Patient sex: M
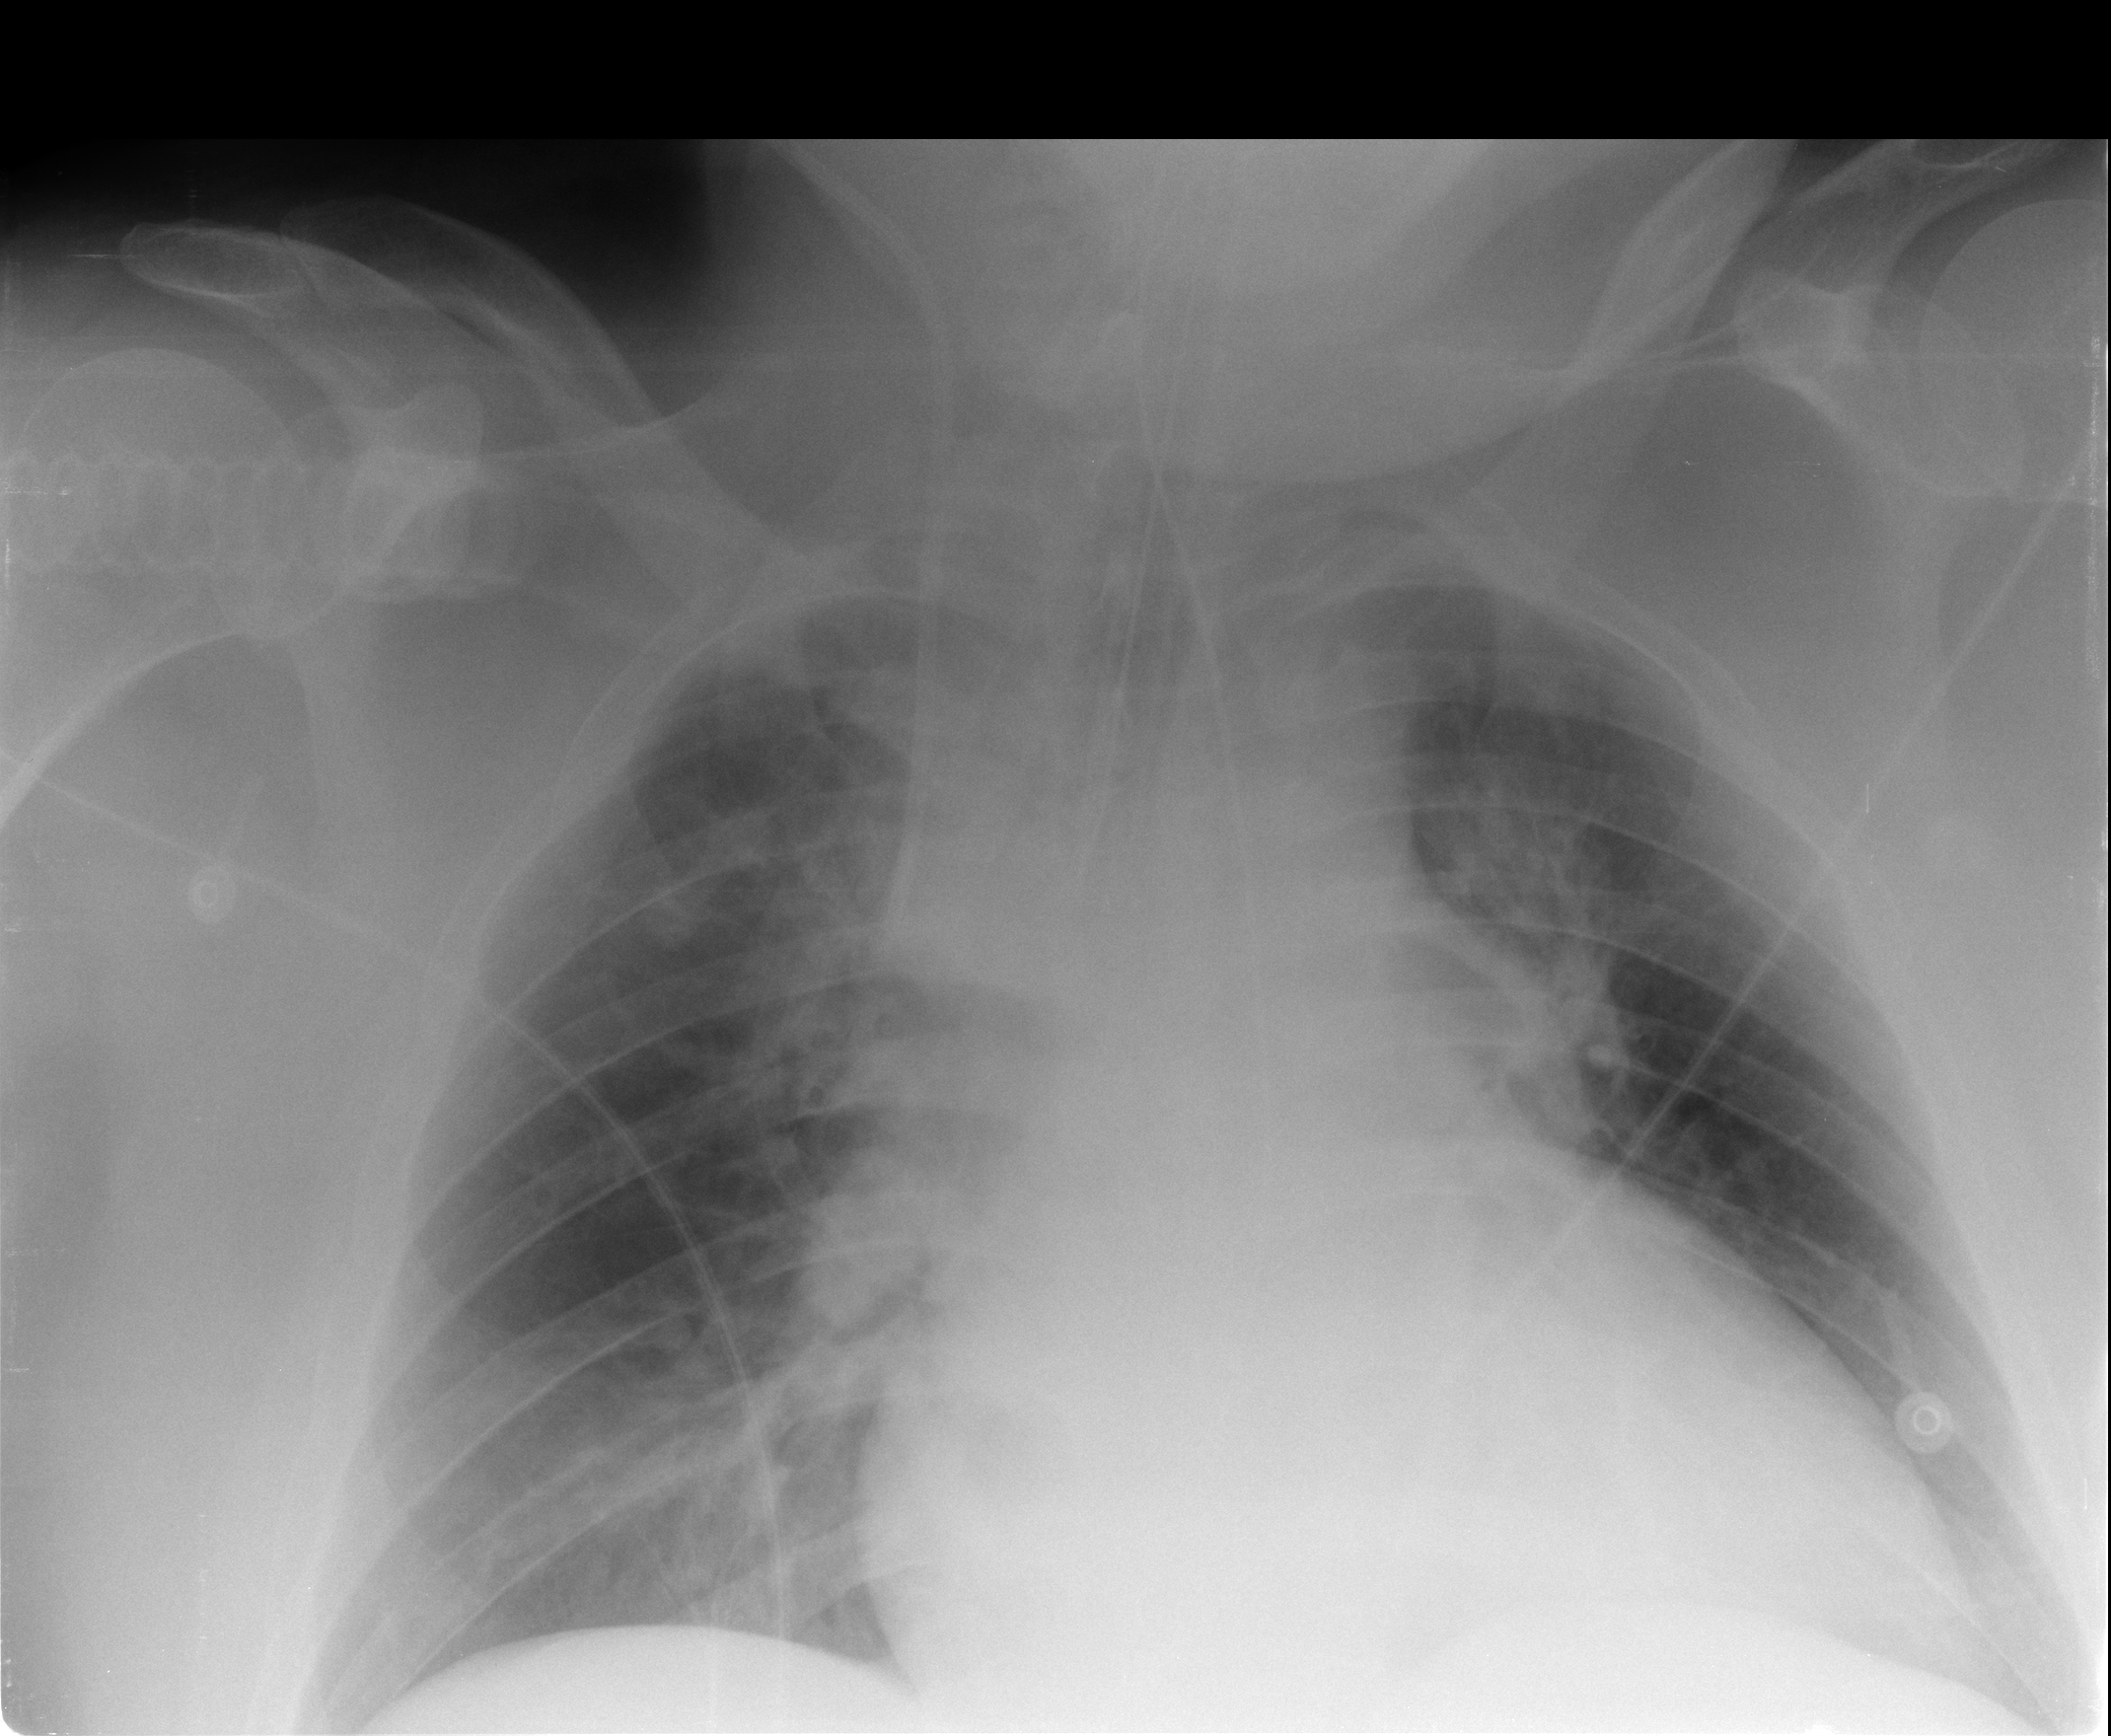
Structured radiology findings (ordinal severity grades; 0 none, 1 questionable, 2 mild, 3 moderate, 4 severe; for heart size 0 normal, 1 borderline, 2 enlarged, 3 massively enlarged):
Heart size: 2
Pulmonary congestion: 0
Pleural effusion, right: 2
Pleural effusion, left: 1
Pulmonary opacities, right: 1
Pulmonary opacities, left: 2
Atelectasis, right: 2
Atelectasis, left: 2